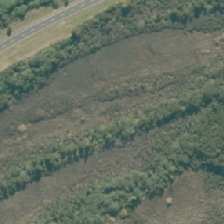
Land cover: herbaceous_freshwater_vege